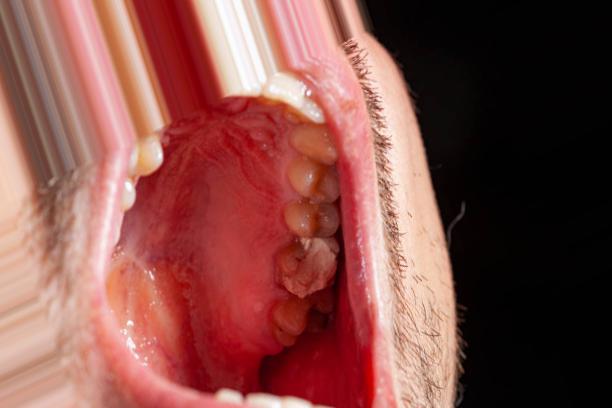
Condition: Caries